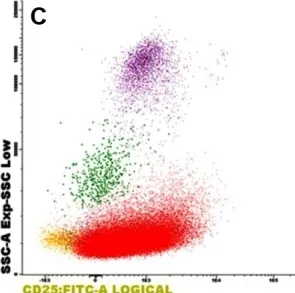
Blood lymphocyte immunophenotyping by flow cytometry.CD25.
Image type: pathology (immunostaining)